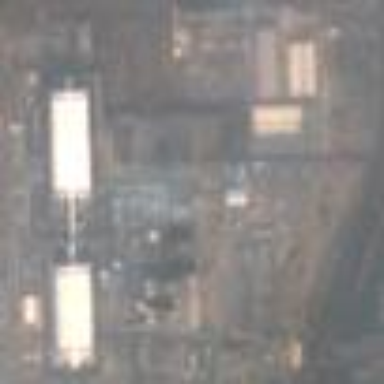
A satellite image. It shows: Industrial area with coal-powered plant.